Question: I am creating a C# program where I can add data from the system and save to the the database. I am using SQL Server 2008 R2. I have a data grid view which has 2 tables, name and address. What I want to do is after inputting the needed information I want it to be saved in my database after I click the save button.
This is the screenshot of my data grid view:

I have a code in saving data from a textbox into my database. But I used textbox on that and I don't have any idea on how to do the same process(saving data into my database) using data grid view instead of textbox. Please help. Thanks.
This is the code I used in saving data from a textbox to my database.:
'''
string connectionString = ConfigurationManager.ConnectionStrings["ConnectionString"].ConnectionString;
try
{
using (SqlConnection connect = new SqlConnection(connectionString))
{
SqlCommand command = new SqlCommand();
command.Connection = connect;
command.CommandText = "insert into customer(name, address) values(@name, @address)";
command.Parameters.Add(new SqlParameter("@name", SqlDbType.VarChar));
command.Parameters.Add(new SqlParameter("@address", SqlDbType.VarChar));
command.Parameters["@name"].Value = name.Text.ToLower();
command.Parameters["@address"].Value = address.Text.ToLower();
connect.Open();
}
}
'''
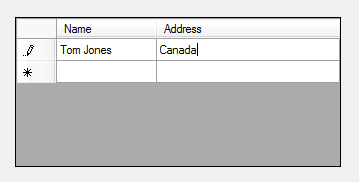
Answer: You need to iterate the DataGridView.Rows collection (I assume the DataGridView is unbounded).
'''
using (SqlConnection connect = new SqlConnection(connectionString))
{
using(SqlCommand command = new SqlCommand())
{
command.Connection = connect;
command.CommandText = "insert into customer(name, address) values(@name, @address)";
command.Parameters.Add(new SqlParameter("@name", SqlDbType.VarChar));
command.Parameters.Add(new SqlParameter("@address", SqlDbType.VarChar));
connect.Open();
foreach (DataGridViewRow row in dataGridView1.Rows)
{
if(!row.IsNewRow)
{
command.Parameters["@name"].Value = row.Cells[0].Value;
command.Parameters["@address"].Value = row.Cells[1].Value;
command.ExecuteNonQuery();
}
}
}
}
'''